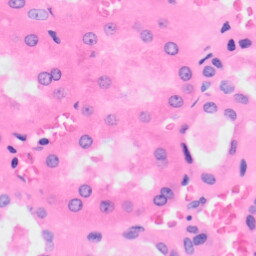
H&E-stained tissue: Kidney